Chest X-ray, PA view. Patient: 16 years old, sex F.
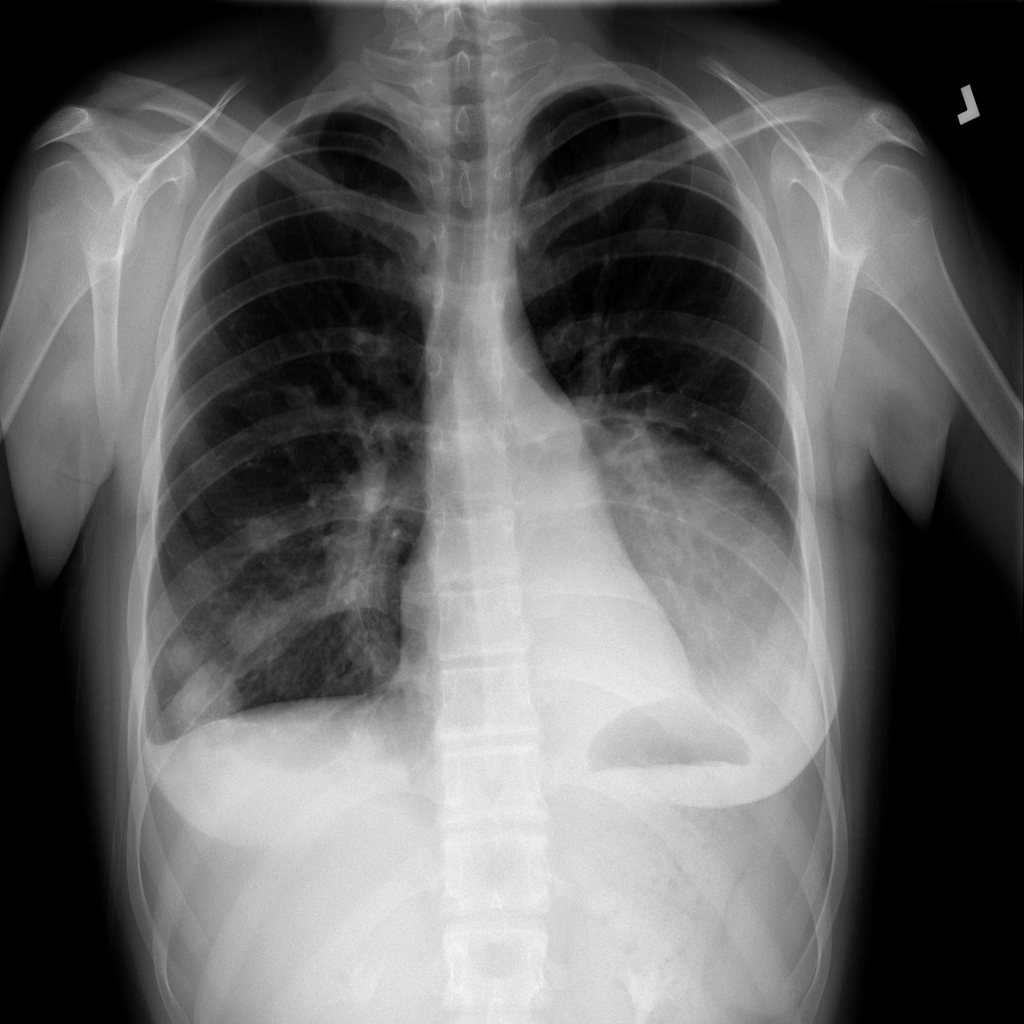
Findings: No Finding